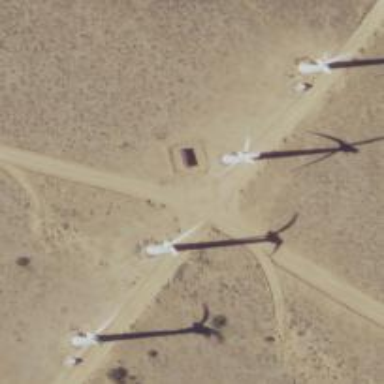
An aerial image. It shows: Wind generator powered by wind turbine.